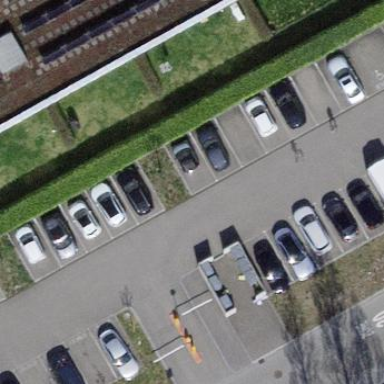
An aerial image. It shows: Paved parking area.